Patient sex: M
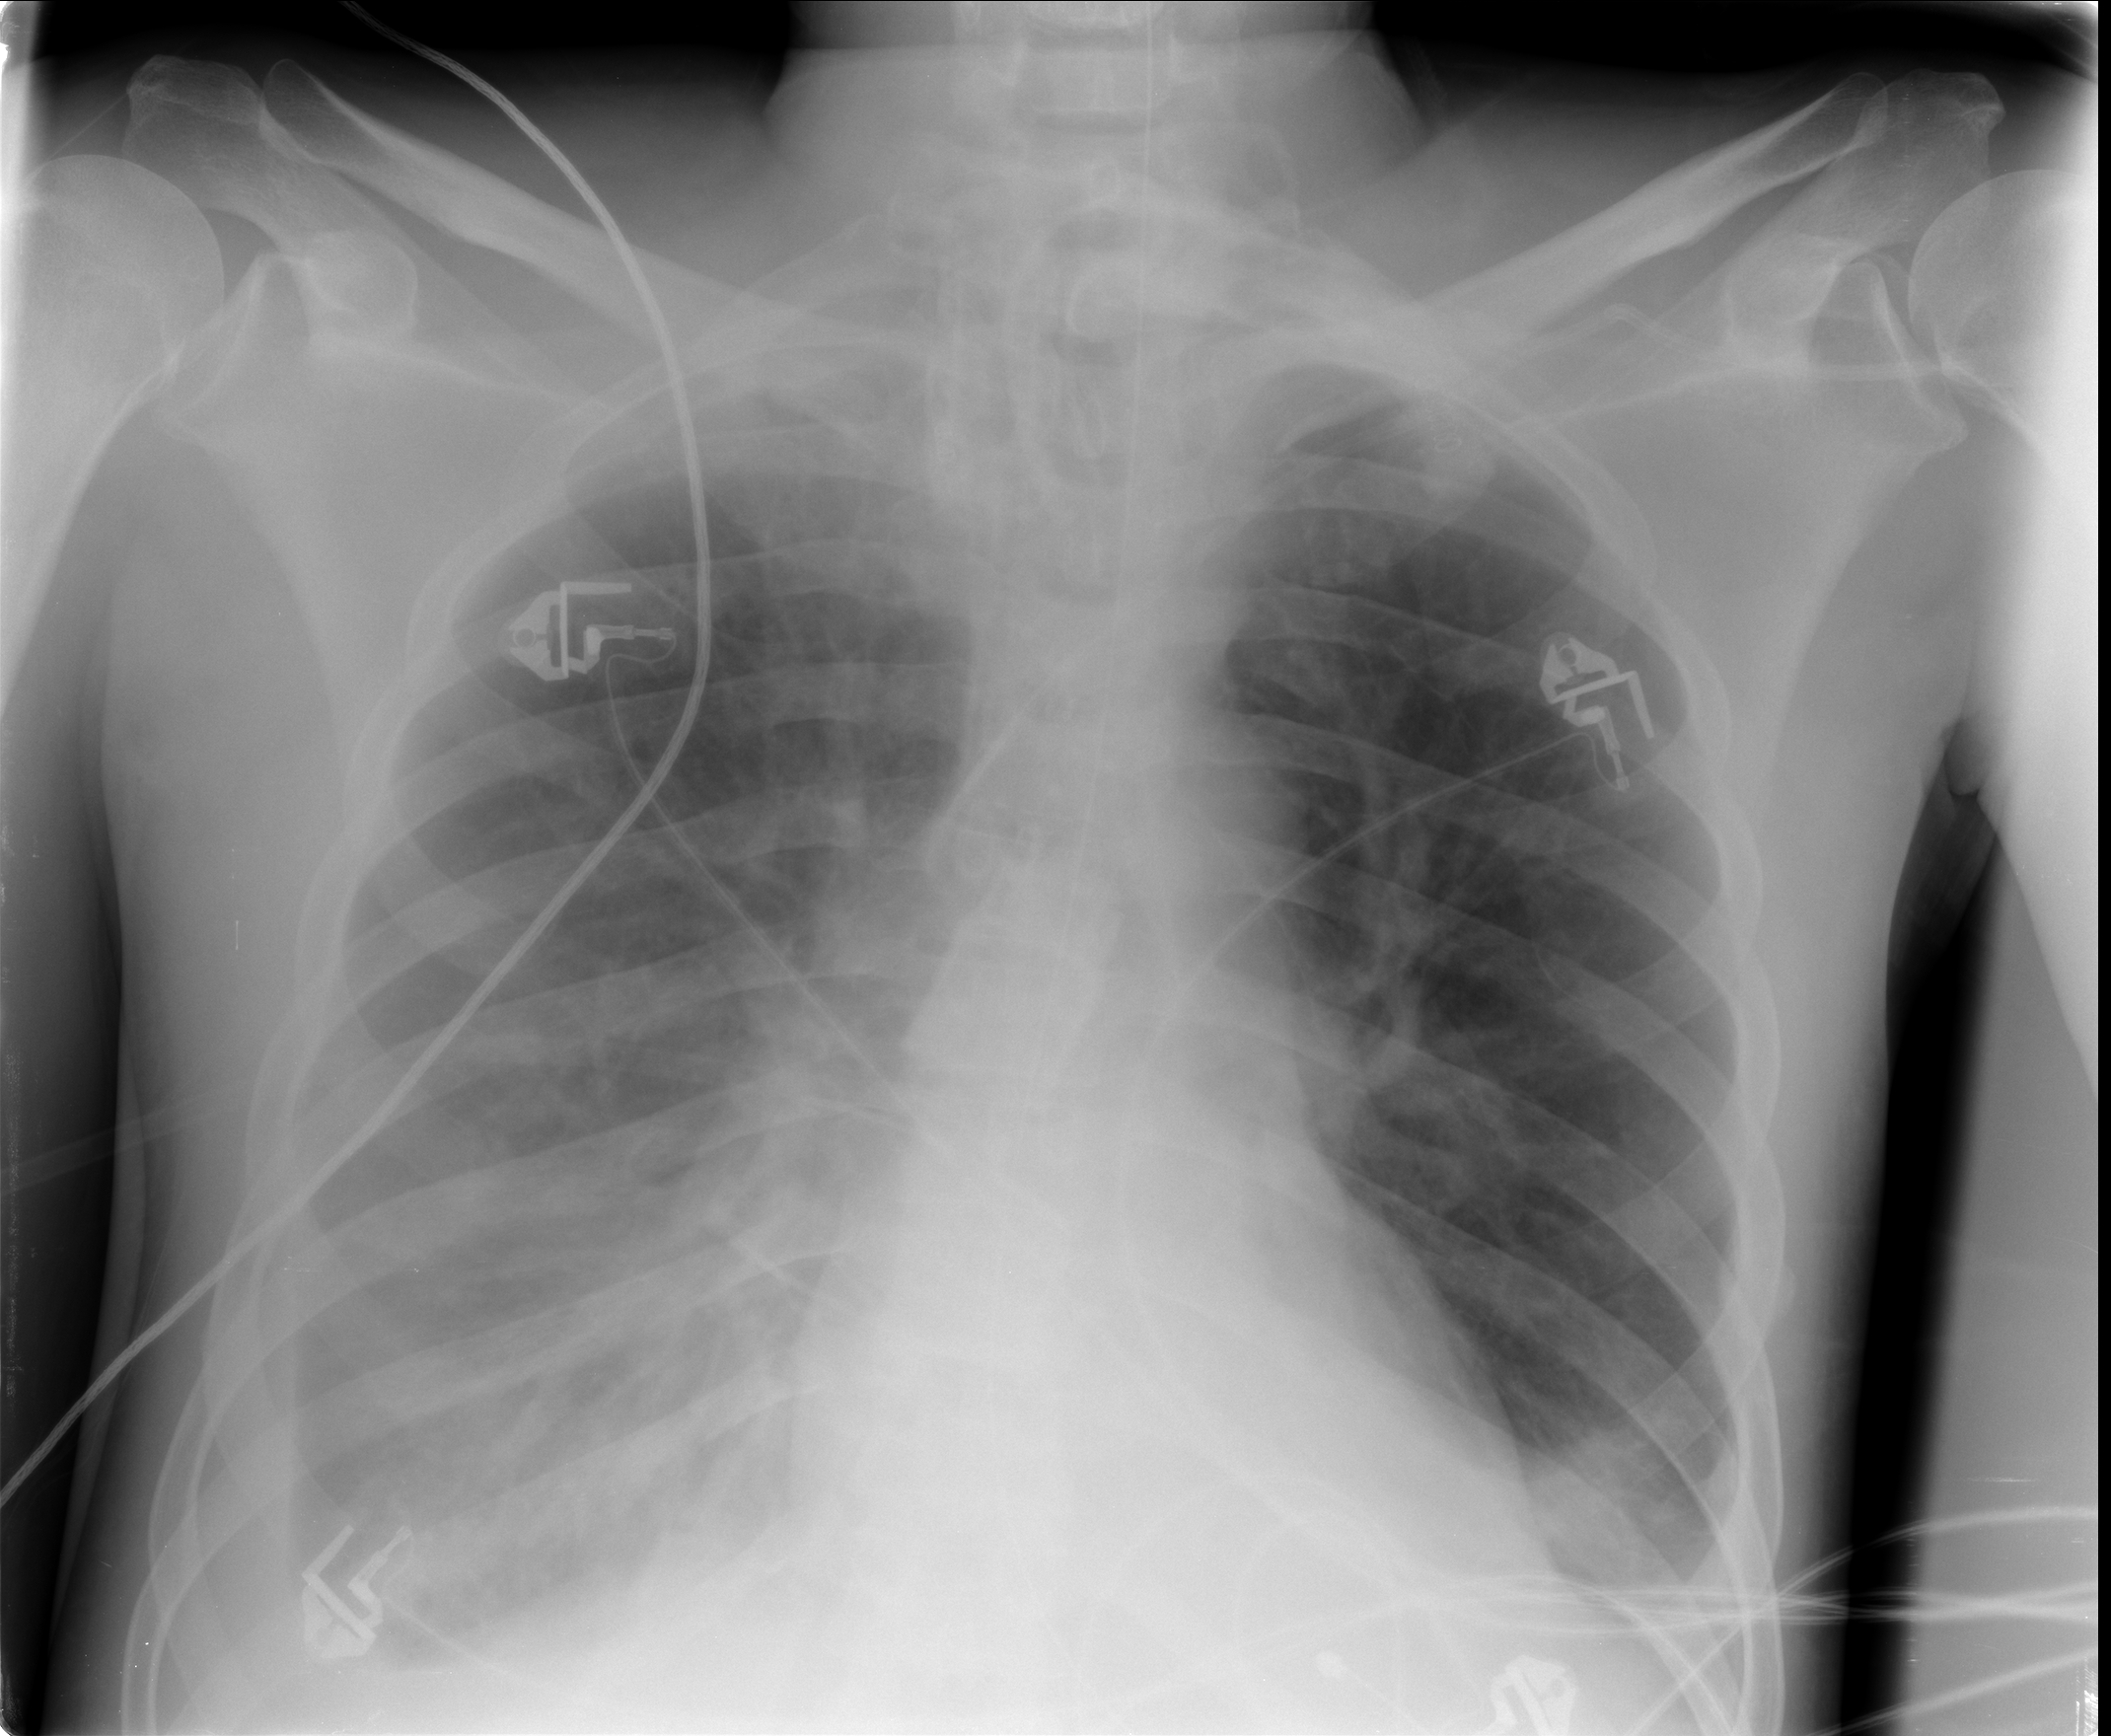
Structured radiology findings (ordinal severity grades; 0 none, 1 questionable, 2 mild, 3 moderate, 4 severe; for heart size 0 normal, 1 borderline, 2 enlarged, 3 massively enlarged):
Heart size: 0
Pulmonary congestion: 2
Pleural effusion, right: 2
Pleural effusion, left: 2
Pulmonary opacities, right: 2
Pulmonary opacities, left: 0
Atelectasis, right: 2
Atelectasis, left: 2